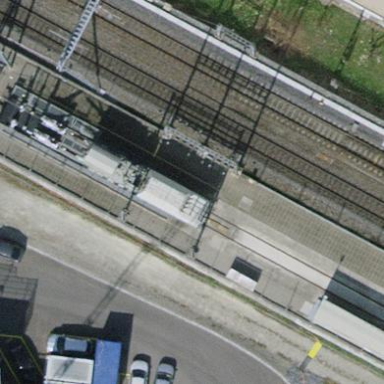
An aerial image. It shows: Fenced-in traction substation.